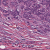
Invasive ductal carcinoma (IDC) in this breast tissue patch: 1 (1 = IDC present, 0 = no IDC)